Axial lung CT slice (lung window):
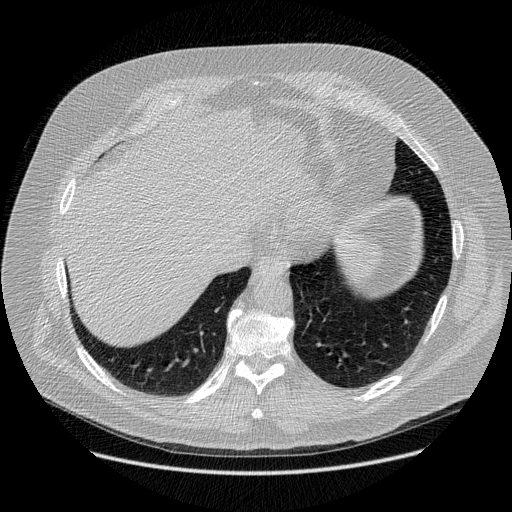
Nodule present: no